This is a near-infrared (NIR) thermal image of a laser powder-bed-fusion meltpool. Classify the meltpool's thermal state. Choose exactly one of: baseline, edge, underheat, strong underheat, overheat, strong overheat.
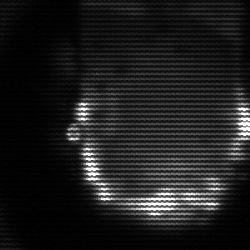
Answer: baseline